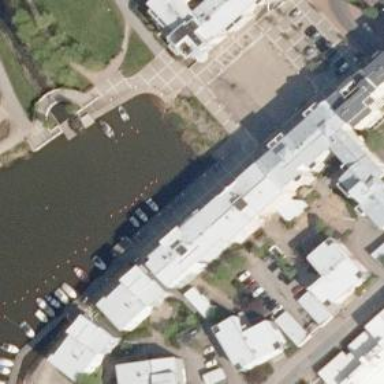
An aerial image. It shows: Slipway on leisure land.